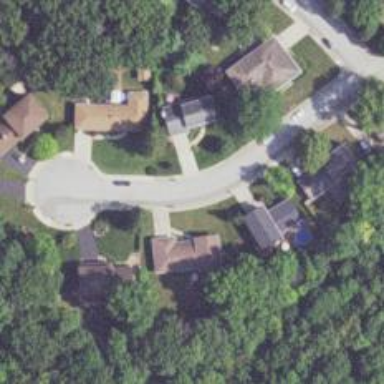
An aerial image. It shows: Residential road.